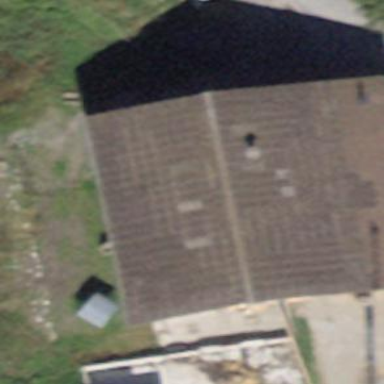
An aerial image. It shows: Rural barn.